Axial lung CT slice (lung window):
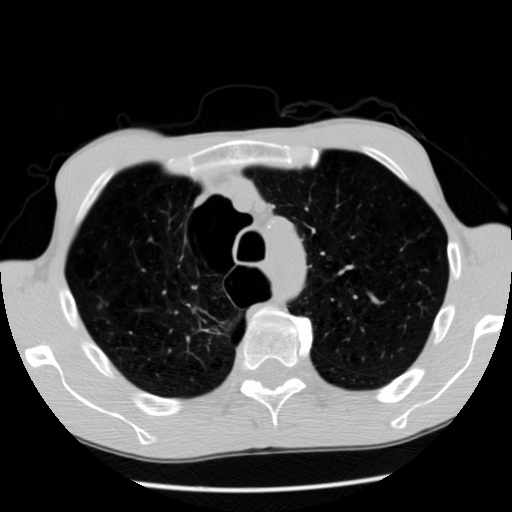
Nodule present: no